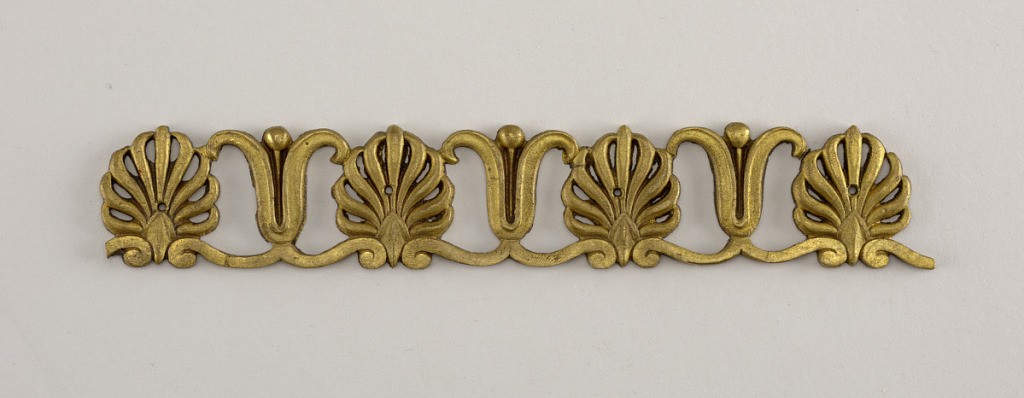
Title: Mount
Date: ca. 1830
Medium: Gilt bronze
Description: Flower, furniture mount fragment